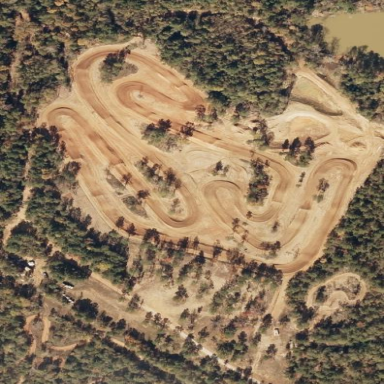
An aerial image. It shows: Motocross raceway for off-road sports.